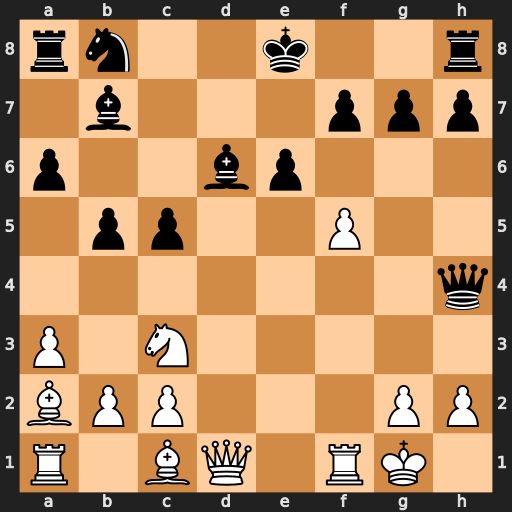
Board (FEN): rn2k2r/1b3ppp/p2bp3/1pp2P2/7q/P1N5/BPP3PP/R1BQ1RK1
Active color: w
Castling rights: kq
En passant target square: -
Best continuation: Qxd6 Qd4+ Qxd4